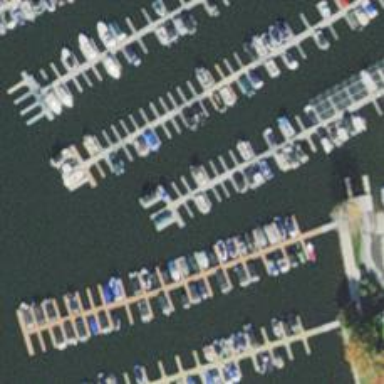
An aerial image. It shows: Man-made pier.